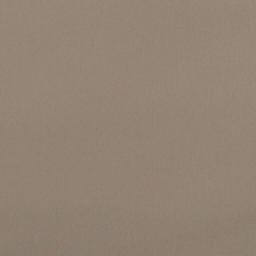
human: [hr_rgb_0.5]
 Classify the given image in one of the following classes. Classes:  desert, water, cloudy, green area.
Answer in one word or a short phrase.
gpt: cloudy